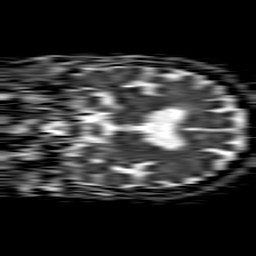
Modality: ADC
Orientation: coronal
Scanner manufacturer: philips
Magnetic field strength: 1.5 T
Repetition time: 4.6 s
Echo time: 0.08631 s